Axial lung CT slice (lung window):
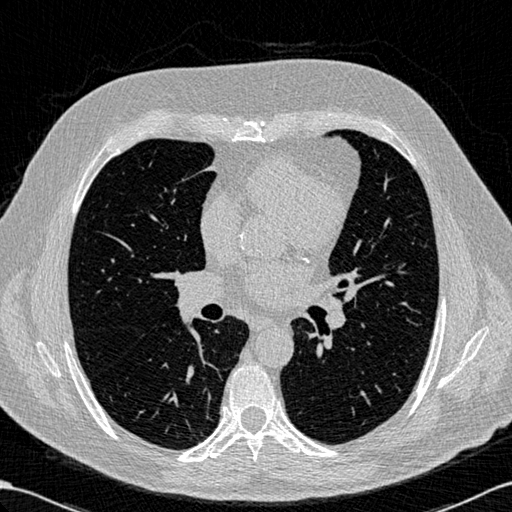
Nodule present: no